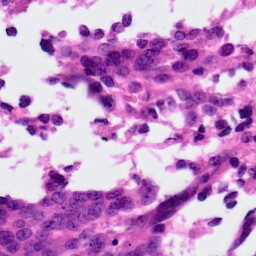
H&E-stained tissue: Ovarian